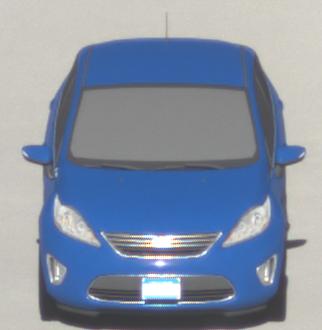
Make: Ford
Model: Fiesta
Detailed model: ’09 Sedan (seventh series)
Model produced from: 2010
Model produced until: 2017
Doors: 4
Color: blue
Road condition: dry road
Daytime: morning or afternoon
Contrast: high contrast